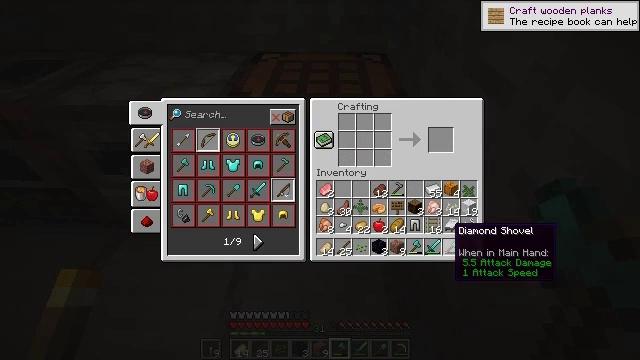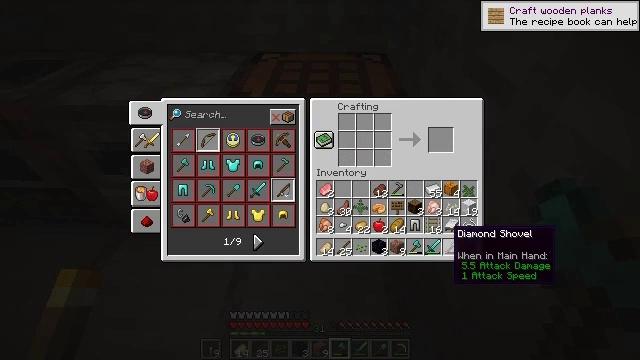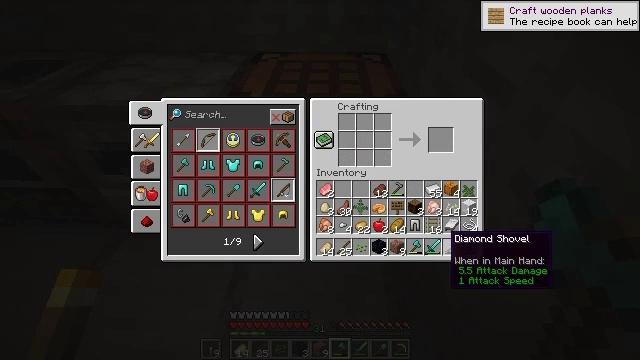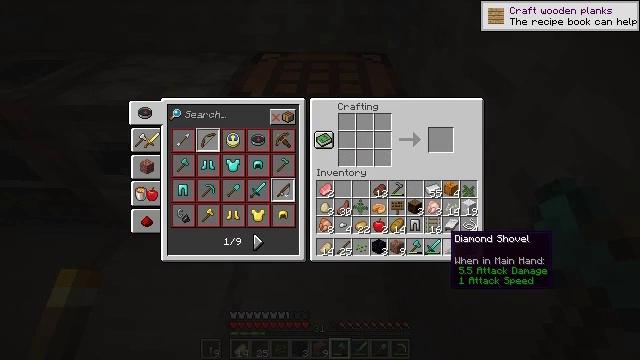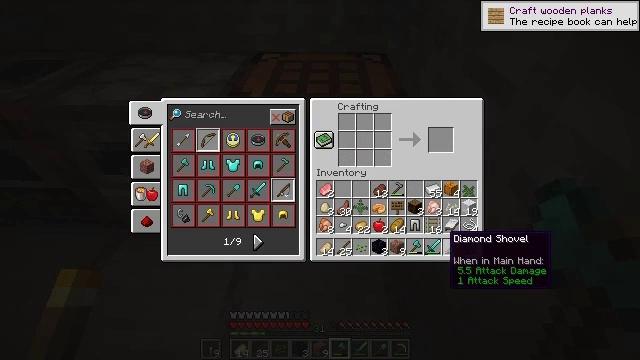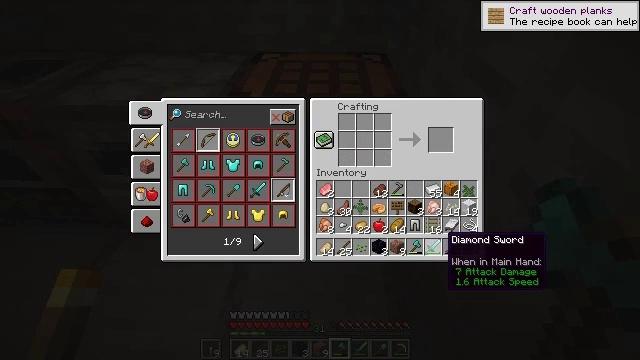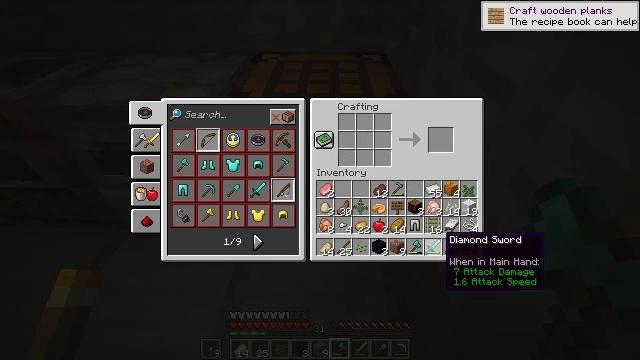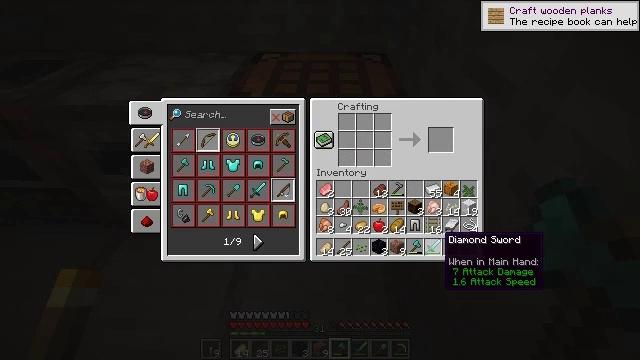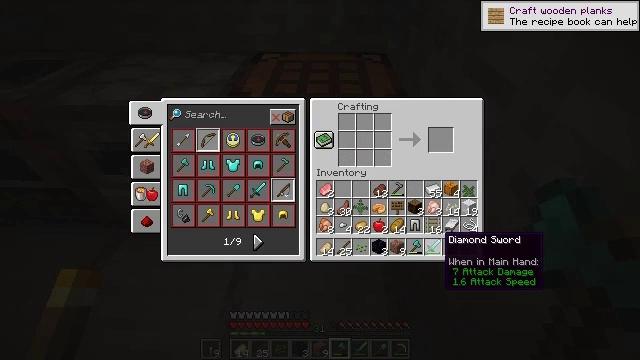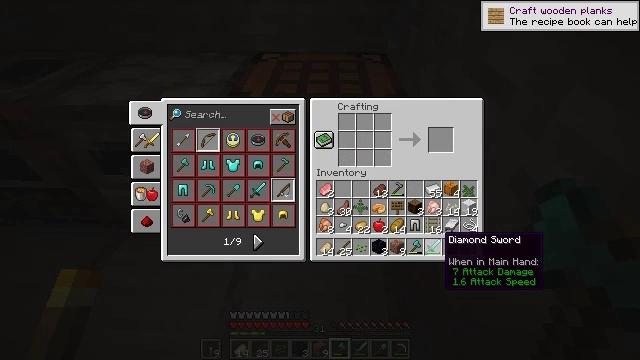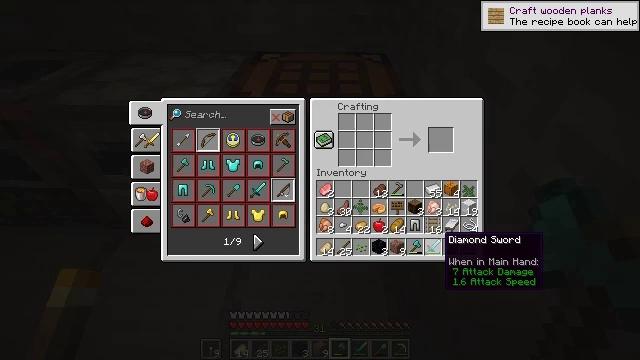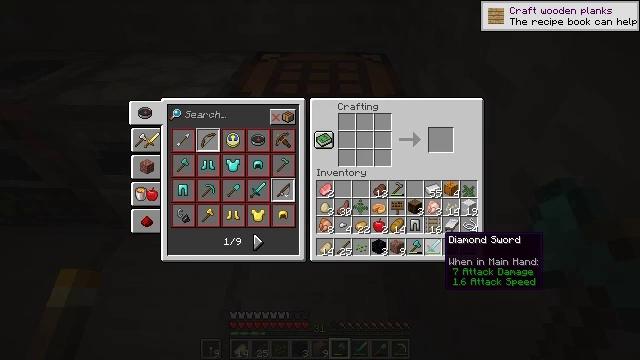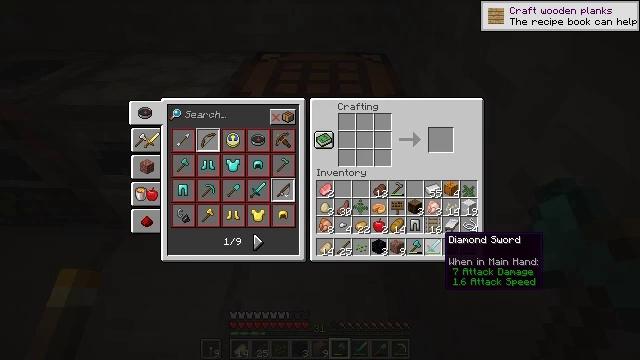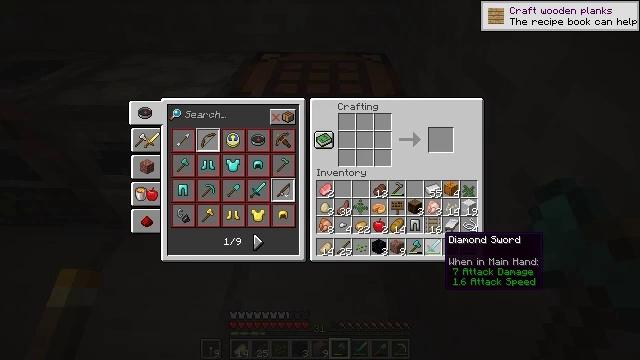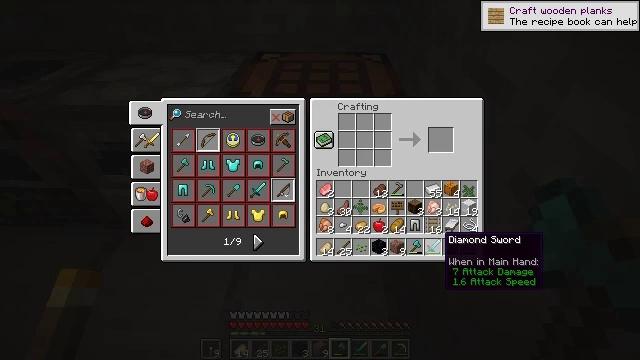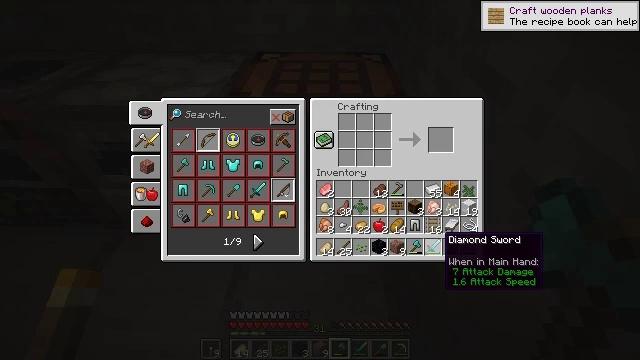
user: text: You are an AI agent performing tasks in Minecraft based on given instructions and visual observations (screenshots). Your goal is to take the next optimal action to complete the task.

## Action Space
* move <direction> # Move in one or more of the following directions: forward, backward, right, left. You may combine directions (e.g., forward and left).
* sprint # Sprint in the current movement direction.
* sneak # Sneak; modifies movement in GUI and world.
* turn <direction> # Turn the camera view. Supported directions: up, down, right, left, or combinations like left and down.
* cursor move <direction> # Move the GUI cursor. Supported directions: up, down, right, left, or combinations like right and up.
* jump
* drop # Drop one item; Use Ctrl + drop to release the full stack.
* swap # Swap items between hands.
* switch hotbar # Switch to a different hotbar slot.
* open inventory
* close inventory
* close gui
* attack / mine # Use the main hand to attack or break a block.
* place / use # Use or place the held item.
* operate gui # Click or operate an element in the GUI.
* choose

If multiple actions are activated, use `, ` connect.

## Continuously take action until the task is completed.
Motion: motion action
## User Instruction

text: Make rails on the crafting table.
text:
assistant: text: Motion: no_op
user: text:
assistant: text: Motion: no_op
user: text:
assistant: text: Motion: no_op
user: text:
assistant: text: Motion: no_op
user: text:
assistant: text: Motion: no_op
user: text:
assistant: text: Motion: no_op
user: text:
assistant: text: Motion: no_op
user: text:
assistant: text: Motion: no_op
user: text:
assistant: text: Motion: no_op
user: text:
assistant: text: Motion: no_op
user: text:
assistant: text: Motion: no_op
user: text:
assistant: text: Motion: no_op
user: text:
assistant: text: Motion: no_op
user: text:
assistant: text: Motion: no_op
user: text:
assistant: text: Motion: no_op
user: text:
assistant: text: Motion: no_op
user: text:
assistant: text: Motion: no_op
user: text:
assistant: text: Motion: no_op
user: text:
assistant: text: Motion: no_op
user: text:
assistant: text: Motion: no_op
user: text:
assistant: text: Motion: no_op
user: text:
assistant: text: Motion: no_op
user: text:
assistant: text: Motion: no_op
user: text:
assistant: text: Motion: no_op
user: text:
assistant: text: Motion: no_op
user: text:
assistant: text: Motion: no_op
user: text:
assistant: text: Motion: no_op
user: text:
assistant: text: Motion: no_op
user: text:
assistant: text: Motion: no_op
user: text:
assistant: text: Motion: no_op